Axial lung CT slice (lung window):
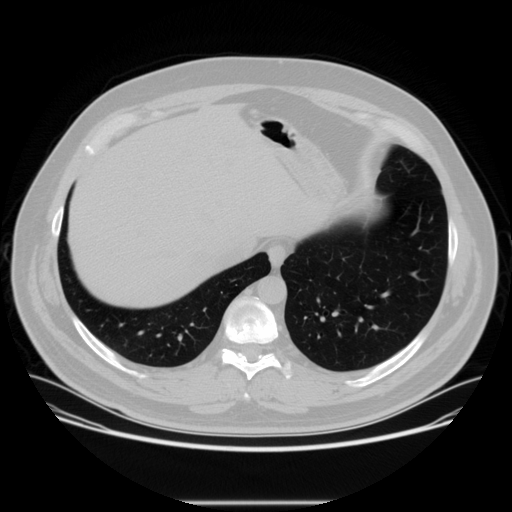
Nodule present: no